Field crop: tomato
Growth stage: 2
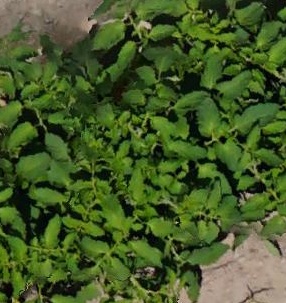
Species: tomato